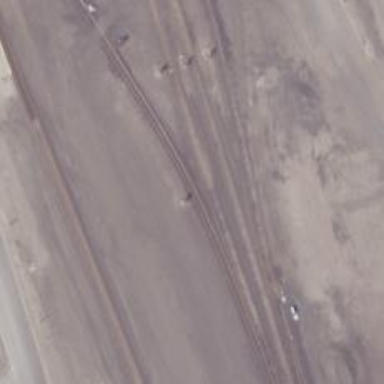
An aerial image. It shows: Railway signal.